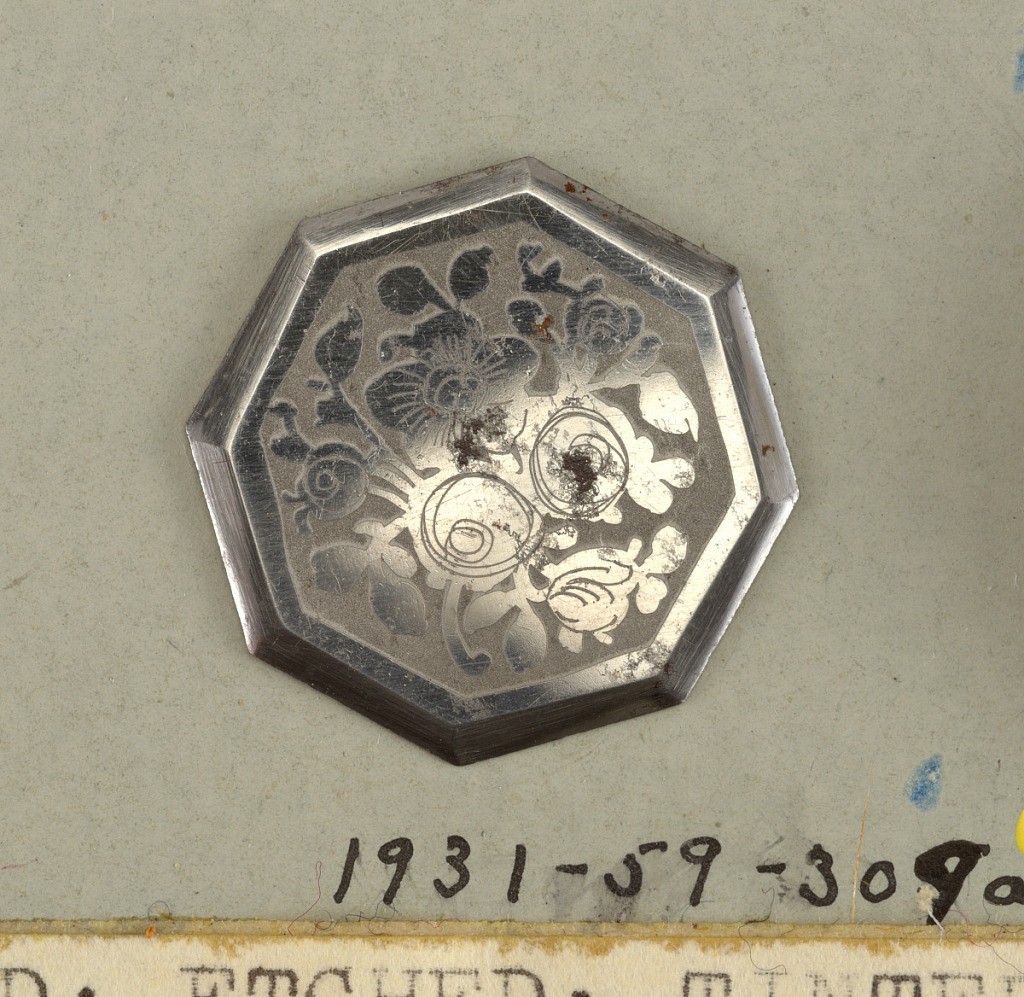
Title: Button
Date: mid-19th century
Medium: steel
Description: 1931-59-309-a: eight-sided flat buttons ornamented with design of...